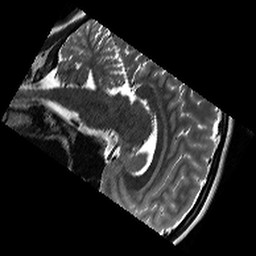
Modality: T2w
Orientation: sagittal
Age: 23
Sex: female
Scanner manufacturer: siemens
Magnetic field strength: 3 T
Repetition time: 11.39 s
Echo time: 0.09 s